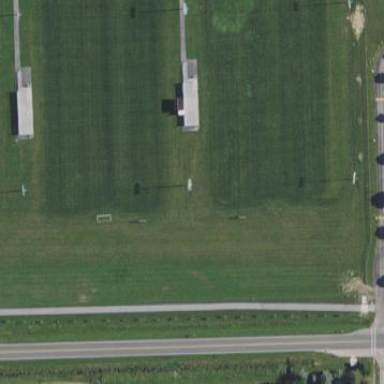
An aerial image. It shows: Soccer pitch for leisure land activities.